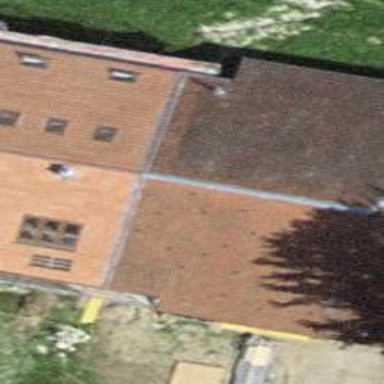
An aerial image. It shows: Hipped roof house.